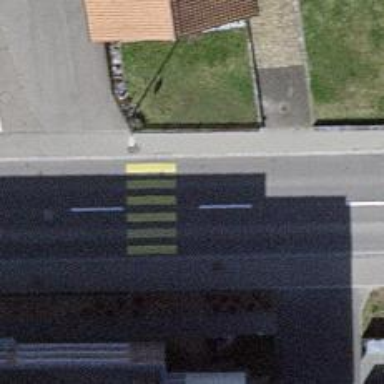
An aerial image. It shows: Zebra crossing on the road.